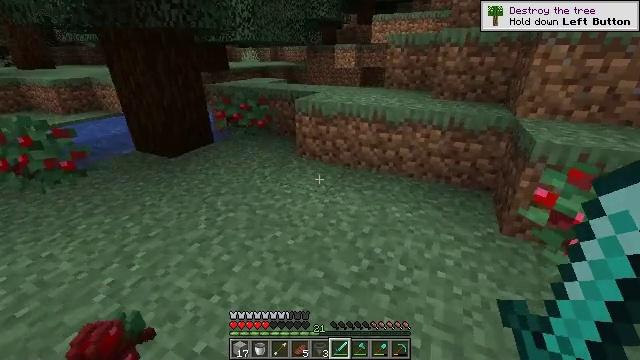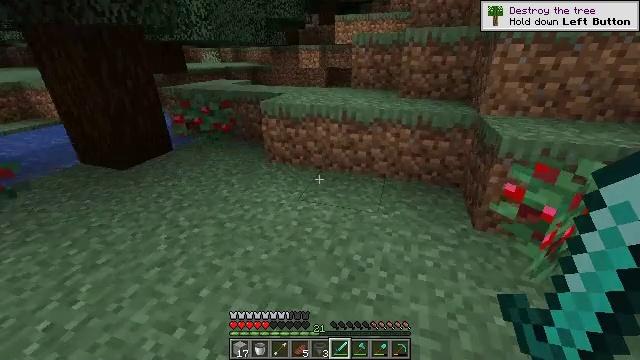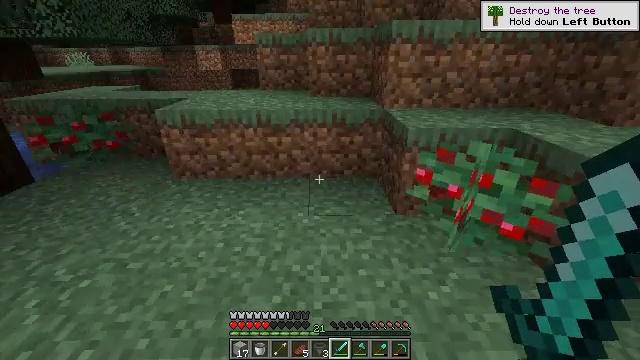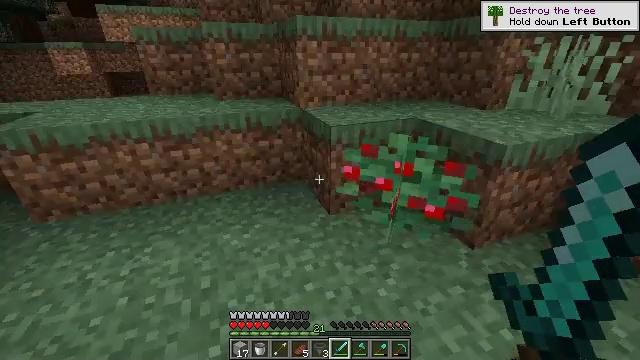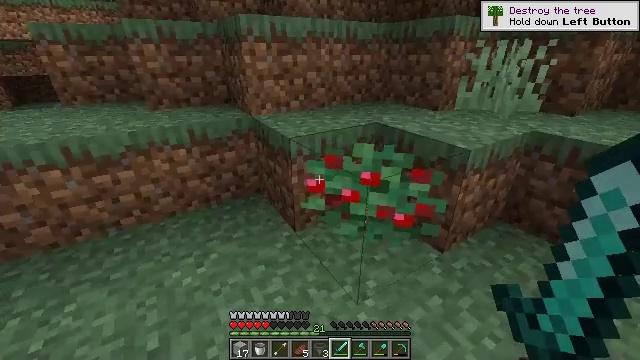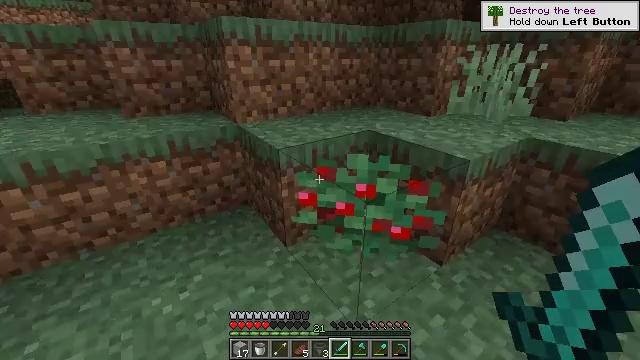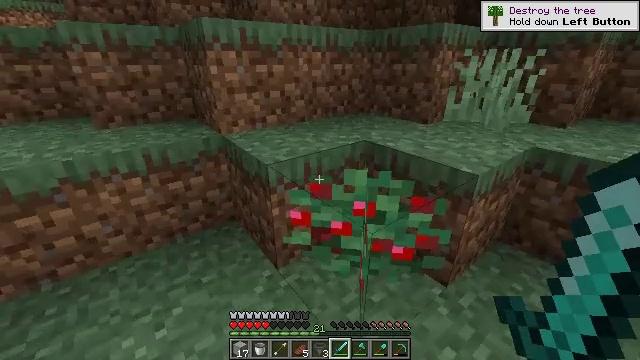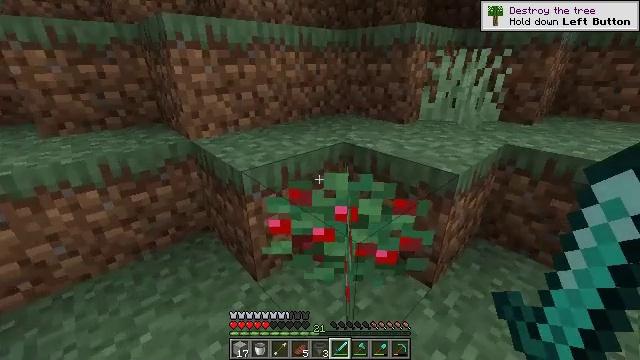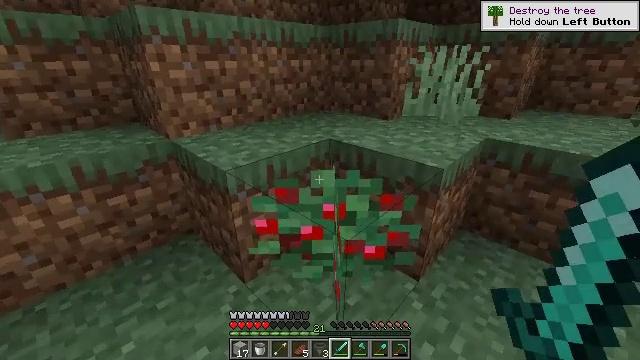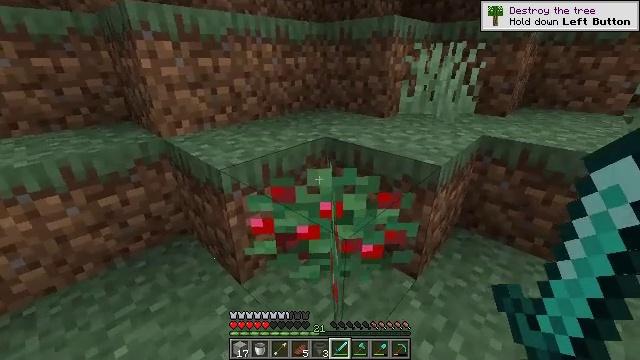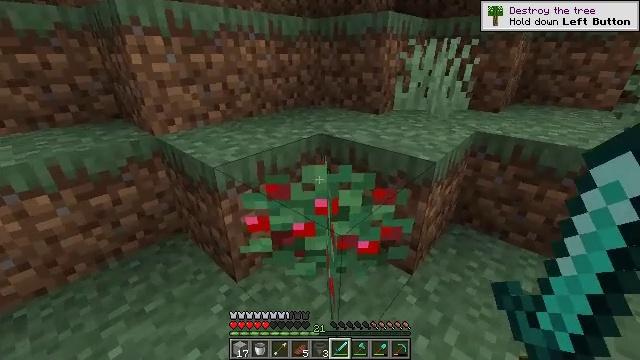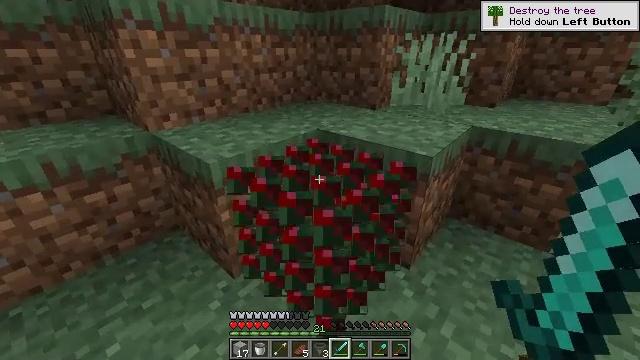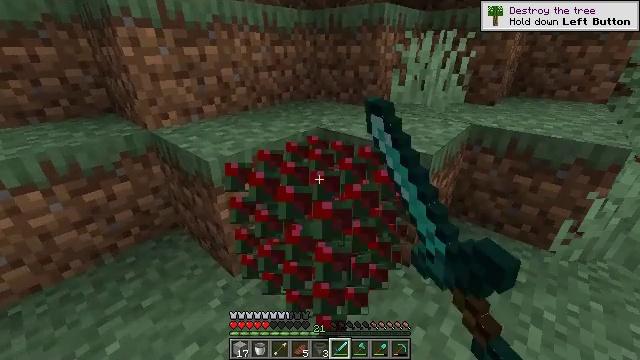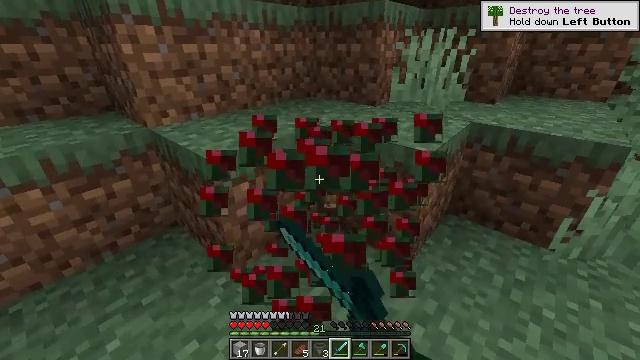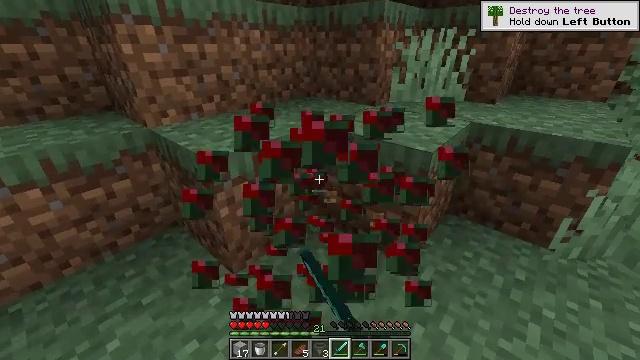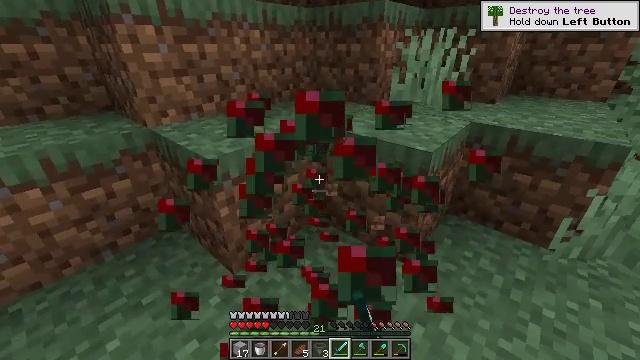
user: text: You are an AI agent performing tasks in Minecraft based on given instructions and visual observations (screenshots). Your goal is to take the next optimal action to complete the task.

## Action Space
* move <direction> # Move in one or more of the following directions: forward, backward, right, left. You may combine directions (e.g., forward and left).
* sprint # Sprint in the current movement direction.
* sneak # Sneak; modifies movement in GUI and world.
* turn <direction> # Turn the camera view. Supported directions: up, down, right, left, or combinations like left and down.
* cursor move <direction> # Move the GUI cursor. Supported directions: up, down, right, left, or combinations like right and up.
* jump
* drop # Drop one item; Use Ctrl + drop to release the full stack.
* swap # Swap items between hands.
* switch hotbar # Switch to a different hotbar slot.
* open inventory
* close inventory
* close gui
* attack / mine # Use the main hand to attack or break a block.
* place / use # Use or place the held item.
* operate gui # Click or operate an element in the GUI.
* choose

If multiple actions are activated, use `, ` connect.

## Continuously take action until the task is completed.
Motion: motion action
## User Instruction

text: Break the sweet berry bush to collect berries.
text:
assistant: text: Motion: move forward, turn right
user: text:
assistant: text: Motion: move forward, turn right
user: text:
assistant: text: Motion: move forward, turn right
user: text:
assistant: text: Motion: move forward, turn right
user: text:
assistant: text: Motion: move forward, turn right
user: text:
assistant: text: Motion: turn right
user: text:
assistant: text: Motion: turn right
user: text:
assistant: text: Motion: turn right
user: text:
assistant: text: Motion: turn right
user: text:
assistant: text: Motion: turn right
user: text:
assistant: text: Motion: attack / mine
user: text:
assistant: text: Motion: attack / mine
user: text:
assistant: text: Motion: attack / mine
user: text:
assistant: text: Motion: no_op
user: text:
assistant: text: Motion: no_op
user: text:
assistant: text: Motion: no_op
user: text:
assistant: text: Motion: no_op
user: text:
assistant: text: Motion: no_op
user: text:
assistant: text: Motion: move forward, turn down
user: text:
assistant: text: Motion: move forward, turn down
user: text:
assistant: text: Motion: move forward, turn down
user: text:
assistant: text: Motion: move forward
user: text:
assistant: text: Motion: move forward, turn left and down
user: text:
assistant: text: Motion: move forward, turn left and down
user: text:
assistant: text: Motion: move forward, turn left
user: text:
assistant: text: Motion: turn left and up
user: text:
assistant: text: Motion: turn left and up
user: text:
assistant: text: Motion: turn left and up
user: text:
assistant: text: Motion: turn left and up
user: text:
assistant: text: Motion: turn left and up